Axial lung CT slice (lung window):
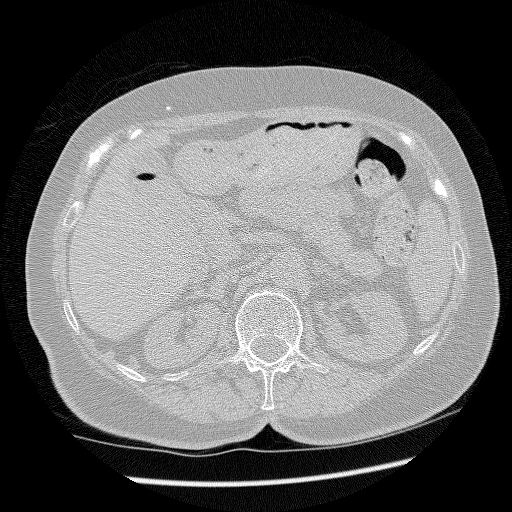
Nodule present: no